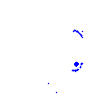
Particle: electron